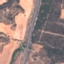
Land use / land cover class: Highway